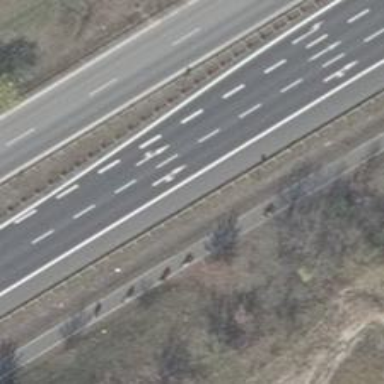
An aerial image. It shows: Asphalt motorway with primary highway classification.